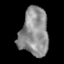
Tissue: lung
Cell type: T cells
Senescence score: 0.236
Nuclear area (px): 1317
Mean DAPI intensity: 142.856